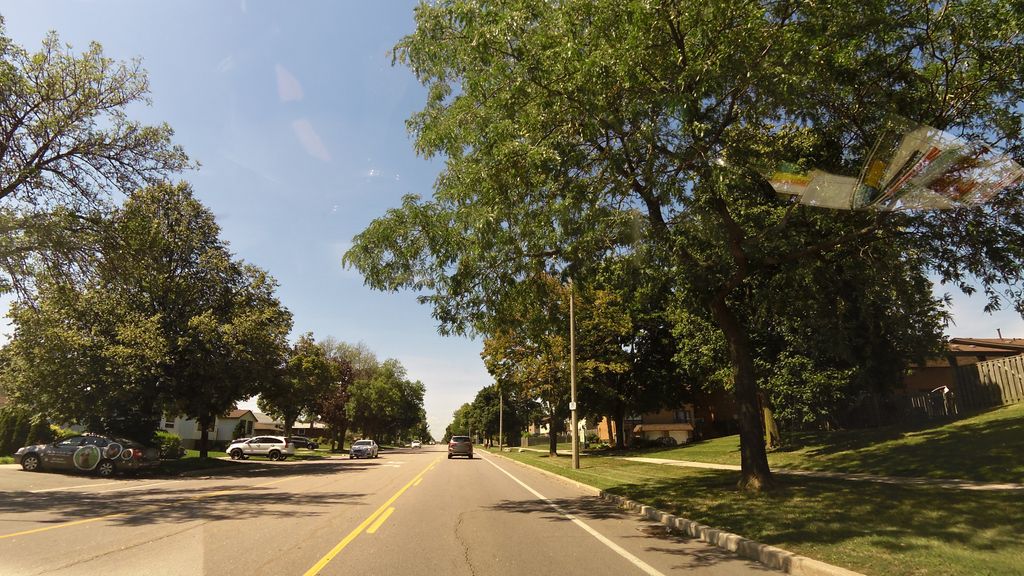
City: hamilton